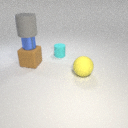
small cyan rubber cylinder to the left of large yellow rubber sphere